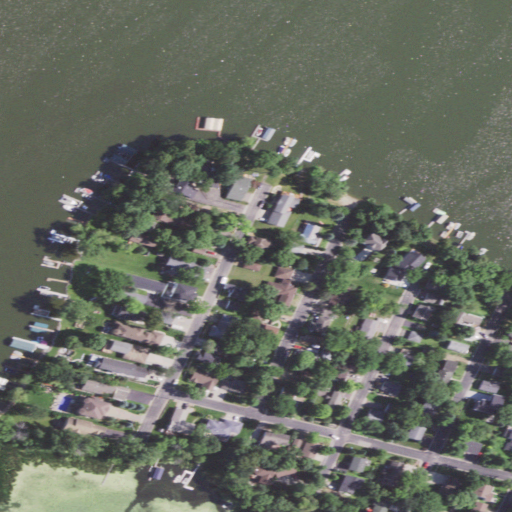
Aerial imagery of cape in Minnesota named Woodland Point containing open water, low intensity development, medium intensity development, open development, and high intensity development